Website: home-depot
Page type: receipt
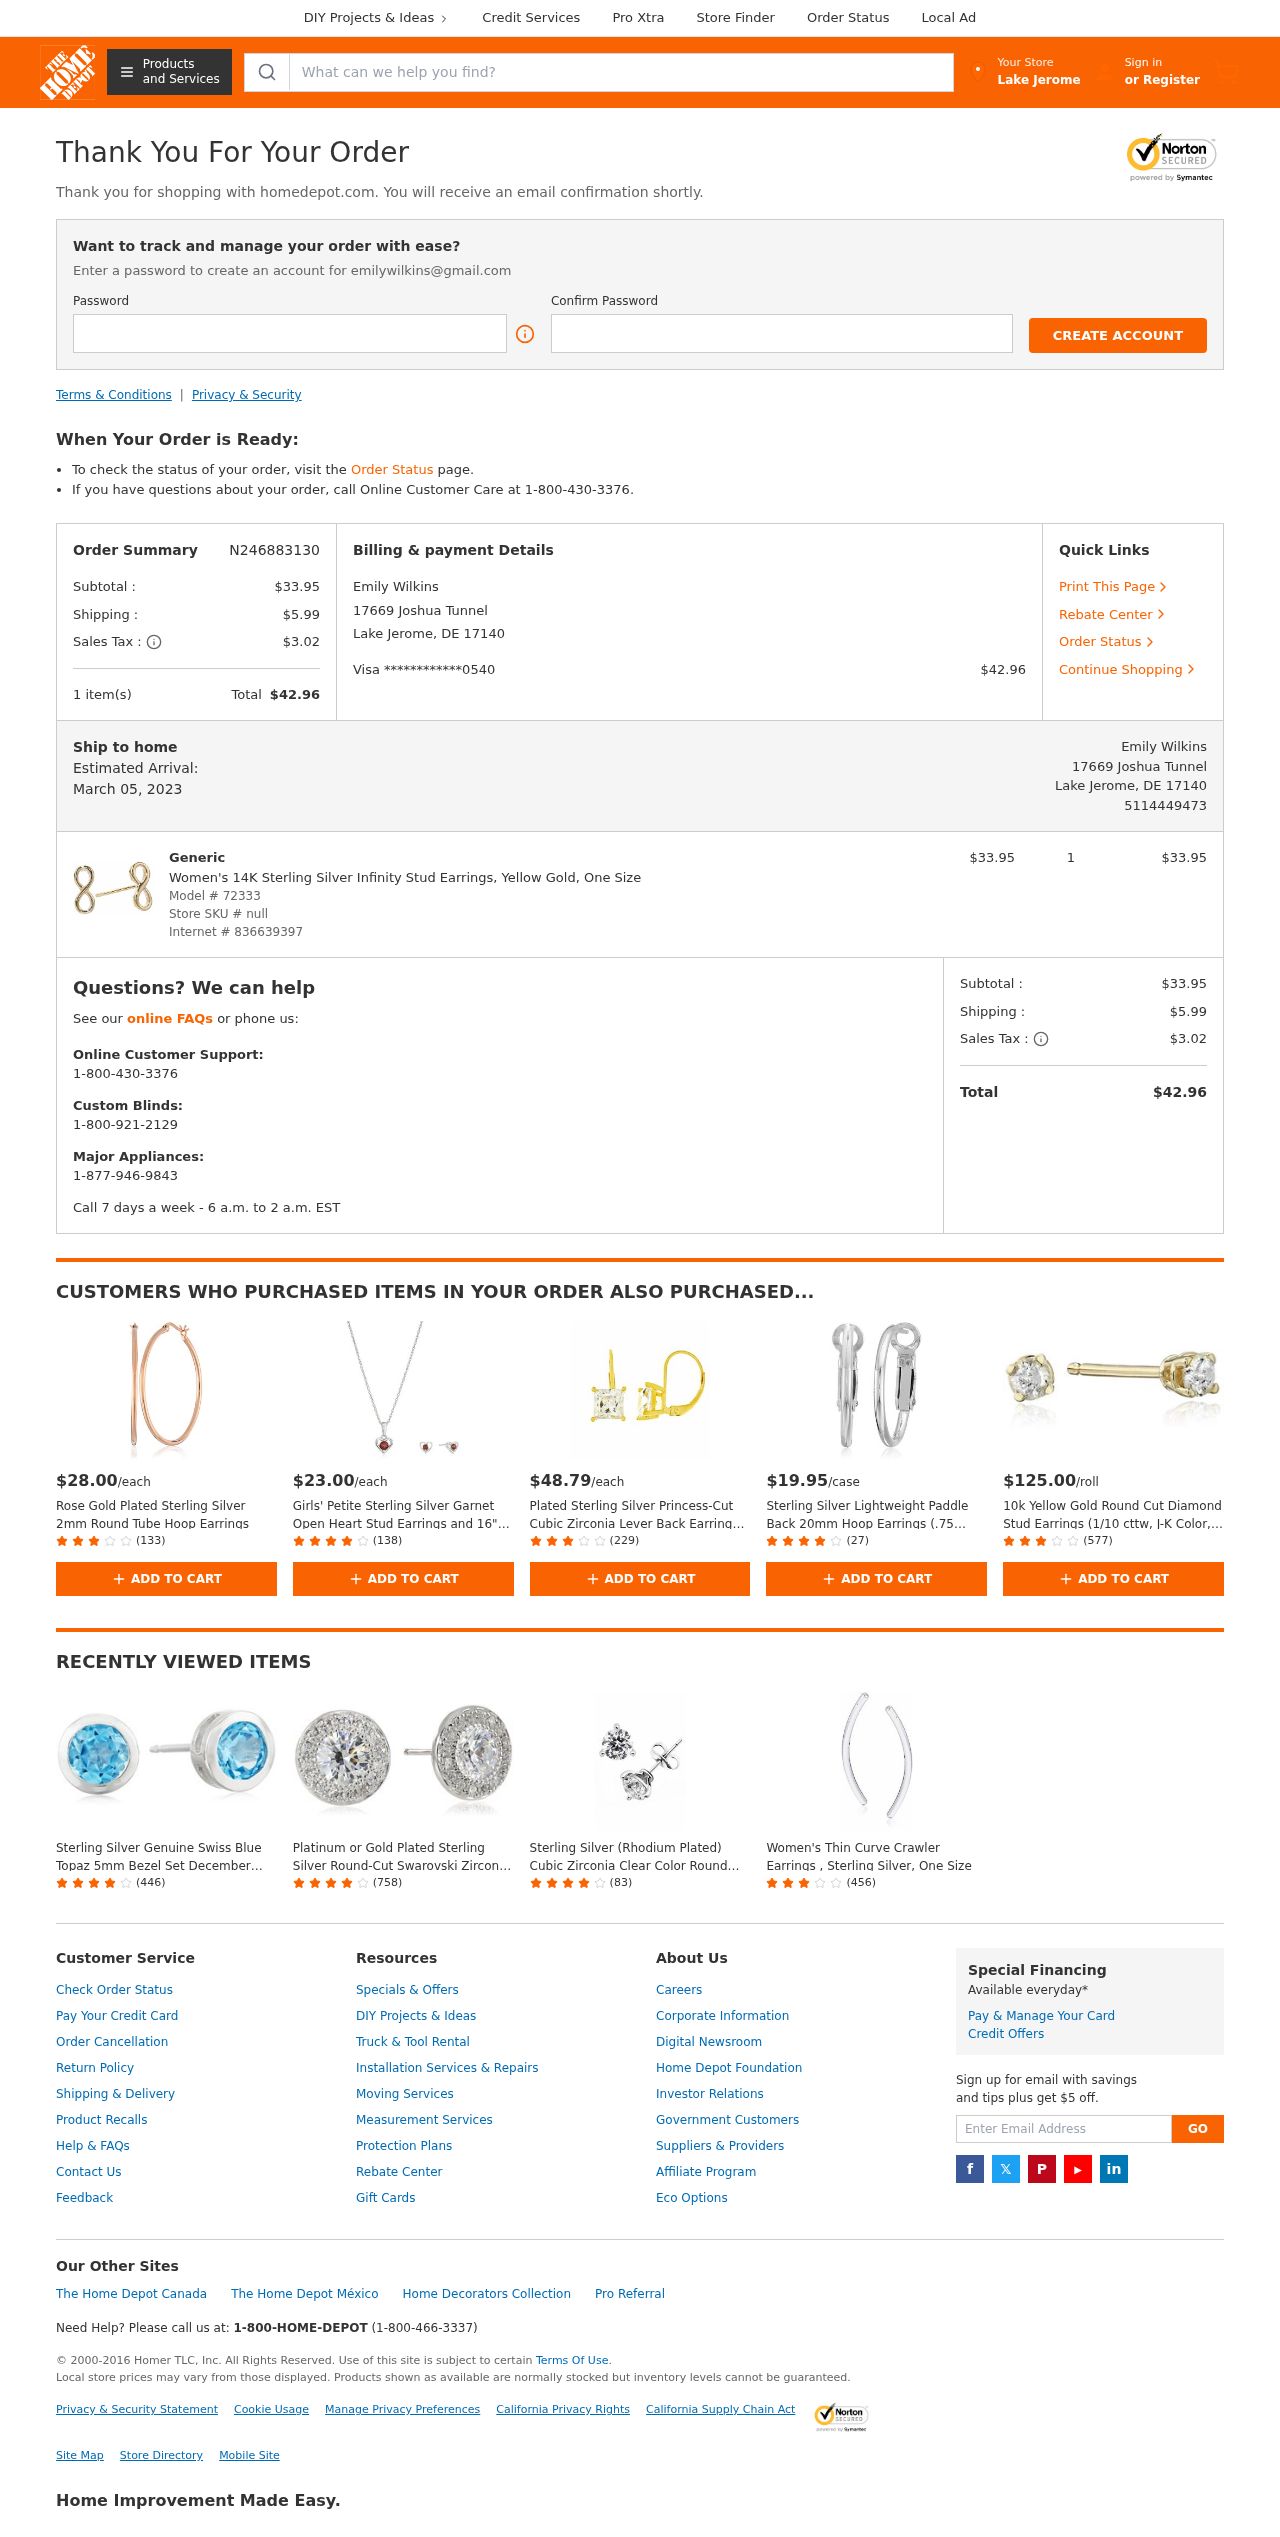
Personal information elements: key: PII_CARD_LAST4
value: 0540
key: PII_CARD_TYPE
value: Visa
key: PII_CITY
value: Lake Jerome
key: PII_EMAIL
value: emilywilkins@gmail.com
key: PII_FULLNAME
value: Emily Wilkins
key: PII_PHONE
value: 5114449473
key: PII_STREET
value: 17669 Joshua Tunnel
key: PII_CITY_STATE_ZIP
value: Lake Jerome, DE 17140
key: PII_FULLNAME2
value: Emily Wilkins
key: PII_POSTCODE
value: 17140
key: PII_STATE_ABBR
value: DE
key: PII_POSTCODE_FULL
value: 17140
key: PII_CITY_STATE
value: Lake Jerome, DE
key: PII_POSTCODE_NUMERIC
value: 17140
Product elements: key: PRODUCT1_BRAND
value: Generic
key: PRODUCT1_NAME
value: Women's 14K Sterling Silver Infinity Stud Earrings, Yellow Gold, One Size
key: PRODUCT1_PRICE
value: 33.95
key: PRODUCT1_QUANTITY
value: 1
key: PRODUCT2_PRICE
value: $28.00
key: PRODUCT2_NAME
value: Rose Gold Plated Sterling Silver 2mm Round Tube Hoop Earrings
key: PRODUCT2_NUM_RATINGS
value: (133)
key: PRODUCT3_PRICE
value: $23.00
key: PRODUCT3_NAME
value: Girls' Petite Sterling Silver Garnet Open Heart Stud Earrings and 16" Pendant Necklace Jewelry Set
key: PRODUCT3_NUM_RATINGS
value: (138)
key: PRODUCT4_PRICE
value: $48.79
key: PRODUCT4_NAME
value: Plated Sterling Silver Princess-Cut Cubic Zirconia Lever Back Earrings (2 cttw)
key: PRODUCT4_NUM_RATINGS
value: (229)
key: PRODUCT5_PRICE
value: $19.95
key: PRODUCT5_NAME
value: Sterling Silver Lightweight Paddle Back 20mm Hoop Earrings (.75 diameter)
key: PRODUCT5_NUM_RATINGS
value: (27)
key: PRODUCT6_PRICE
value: $125.00
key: PRODUCT6_NAME
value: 10k Yellow Gold Round Cut Diamond Stud Earrings (1/10 cttw, J-K Color, I3 Clarity)
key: PRODUCT6_NUM_RATINGS
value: (577)
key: PRODUCT7_NAME
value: Sterling Silver Genuine Swiss Blue Topaz 5mm Bezel Set December Birthstone Stud Earrings
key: PRODUCT7_NUM_RATINGS
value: (446)
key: PRODUCT8_NAME
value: Platinum or Gold Plated Sterling Silver Round-Cut Swarovski Zirconia Halo Stud Earrings, also Availa
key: PRODUCT8_NUM_RATINGS
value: (758)
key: PRODUCT9_NAME
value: Sterling Silver (Rhodium Plated) Cubic Zirconia Clear Color Round Cut (8mm) Stud Earrings
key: PRODUCT9_NUM_RATINGS
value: (83)
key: PRODUCT10_NAME
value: Women's Thin Curve Crawler Earrings , Sterling Silver, One Size
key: PRODUCT10_NUM_RATINGS
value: (456)
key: PRODUCT_MODEL_NUMBER
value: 72333
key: PRODUCT_INTERNET_NUMBER
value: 836639397
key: PRODUCT1_LINE_TOTAL
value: $33.95
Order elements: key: ORDER_ID
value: N246883130
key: ORDER_SUBTOTAL
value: $33.95
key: ORDER_SHIPPING_COST
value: $5.99
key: ORDER_TAX
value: $3.02
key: ORDER_NUM_ITEMS
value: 1 item(s)
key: ORDER_TOTAL
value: $42.96
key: ORDER_DELIVERY_DATE
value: March 05, 2023
Search elements: key: HEADER_SEARCH
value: What can we help you find?
Other elements: key: STORE_SKU
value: null